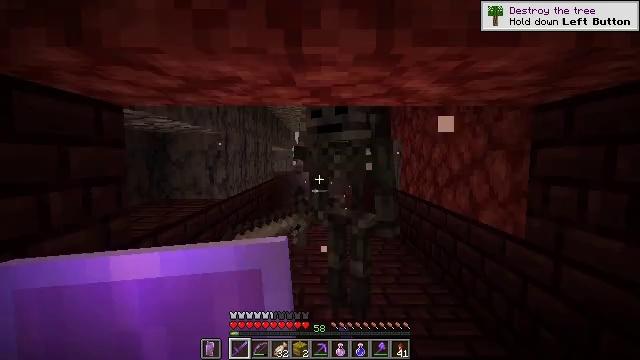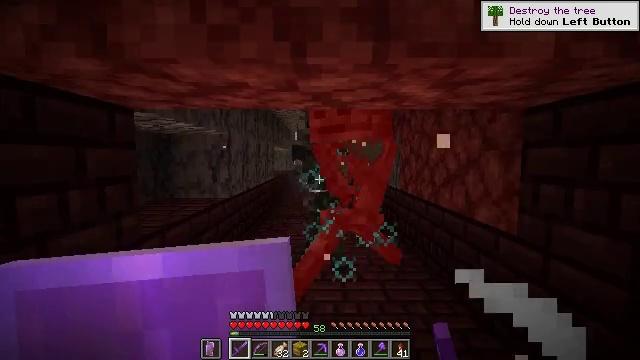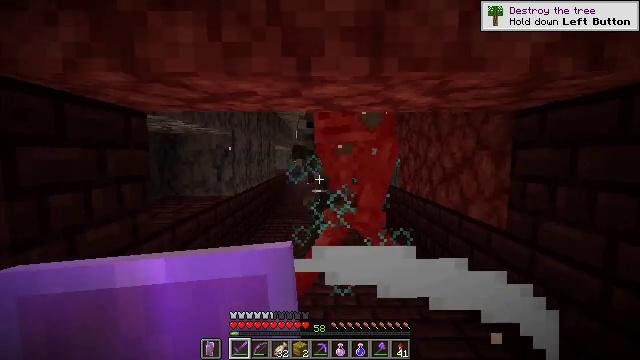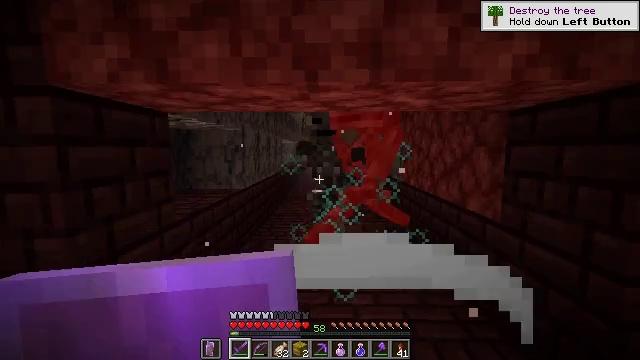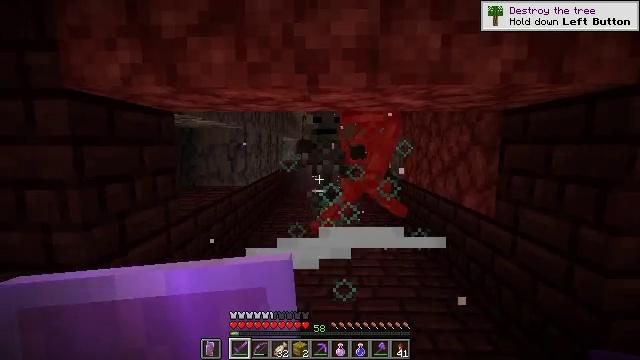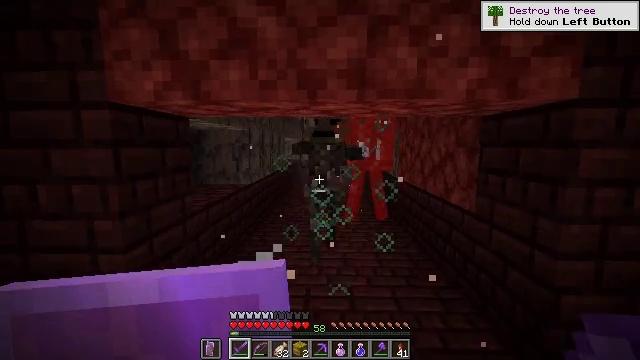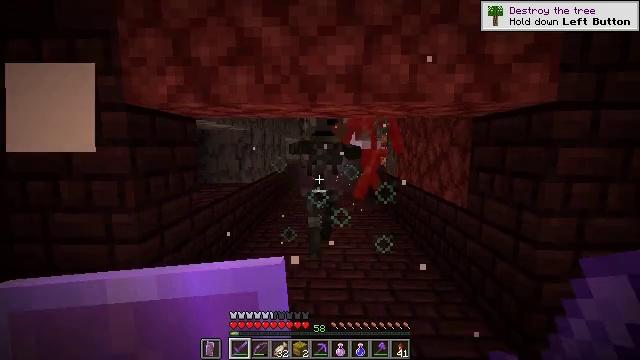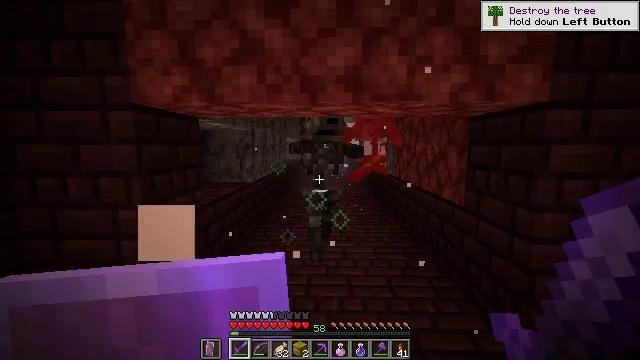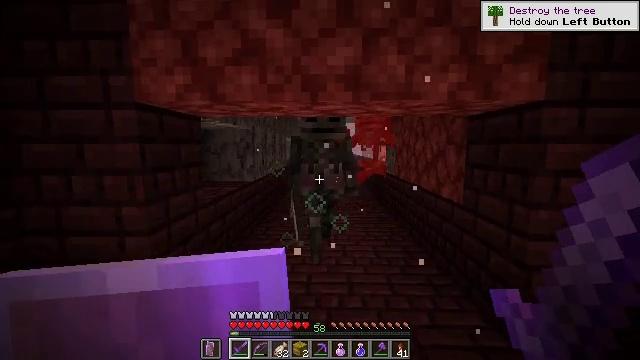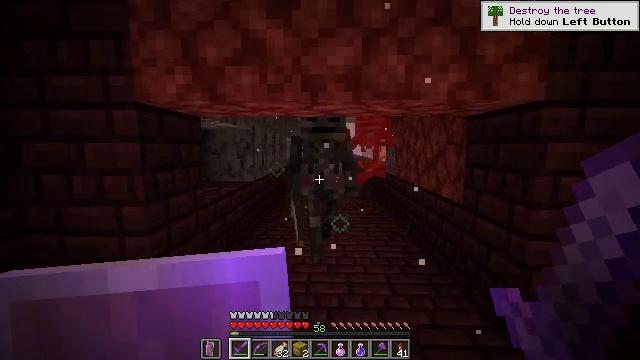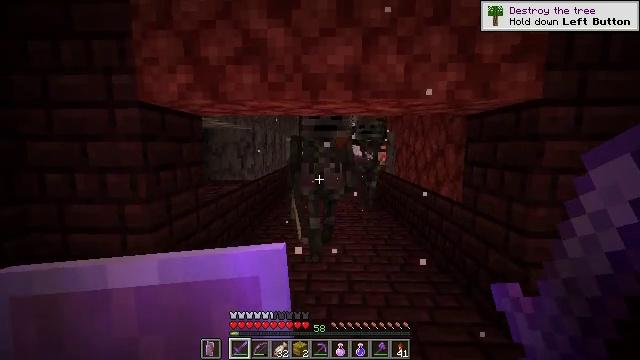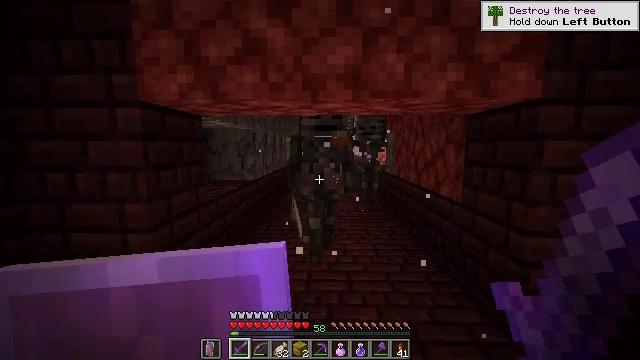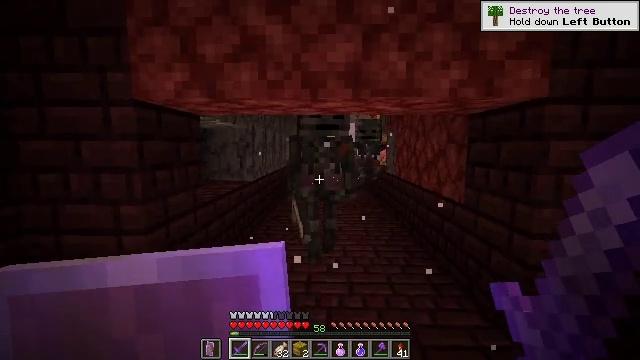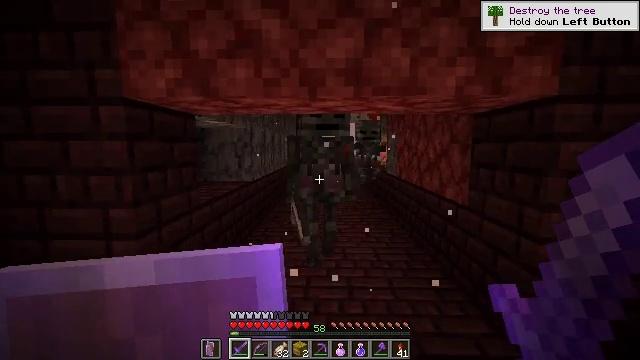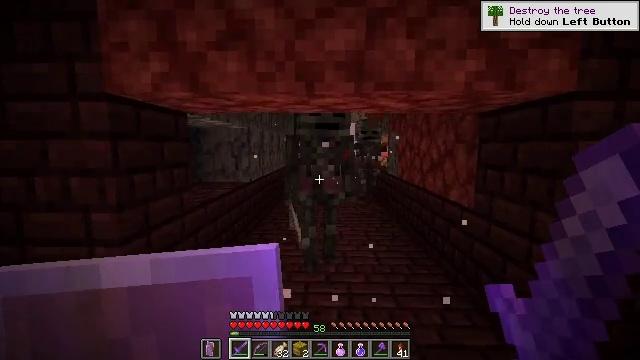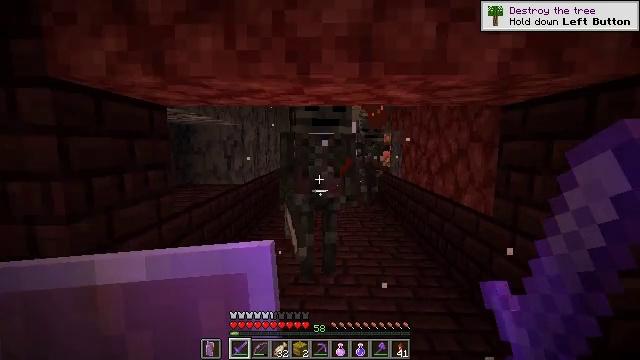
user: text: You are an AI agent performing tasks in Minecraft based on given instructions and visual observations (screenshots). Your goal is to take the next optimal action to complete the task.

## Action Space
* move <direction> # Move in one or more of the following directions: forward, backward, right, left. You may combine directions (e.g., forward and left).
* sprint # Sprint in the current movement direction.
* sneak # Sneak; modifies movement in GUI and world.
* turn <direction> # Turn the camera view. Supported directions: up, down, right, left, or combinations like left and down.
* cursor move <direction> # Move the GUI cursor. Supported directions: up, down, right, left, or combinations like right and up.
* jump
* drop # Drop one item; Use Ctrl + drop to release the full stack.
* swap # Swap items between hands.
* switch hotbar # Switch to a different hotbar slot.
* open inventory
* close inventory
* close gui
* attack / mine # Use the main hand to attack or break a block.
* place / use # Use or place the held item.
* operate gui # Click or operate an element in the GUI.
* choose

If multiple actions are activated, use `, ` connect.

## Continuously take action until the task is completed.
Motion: motion action
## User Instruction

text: Kill a wither skeleton.
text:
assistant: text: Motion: move back
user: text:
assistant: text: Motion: move back
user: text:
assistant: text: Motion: move back, turn left and down
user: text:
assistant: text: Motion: move back
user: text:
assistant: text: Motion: move back
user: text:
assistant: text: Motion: no_op
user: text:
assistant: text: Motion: no_op
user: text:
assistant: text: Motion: no_op
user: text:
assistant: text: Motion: no_op
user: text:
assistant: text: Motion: no_op
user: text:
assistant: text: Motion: no_op
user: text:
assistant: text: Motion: move forward
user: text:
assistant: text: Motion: move forward
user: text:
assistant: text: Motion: move forward
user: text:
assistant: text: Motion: move forward
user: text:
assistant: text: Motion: move forward
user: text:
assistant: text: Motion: no_op
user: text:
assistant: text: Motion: no_op
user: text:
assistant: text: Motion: attack / mine
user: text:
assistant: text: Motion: move back, attack / mine
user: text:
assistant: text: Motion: move back, attack / mine
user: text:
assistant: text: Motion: move back, turn left and down, attack / mine
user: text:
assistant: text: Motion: move back, turn left and down
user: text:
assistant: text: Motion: move back
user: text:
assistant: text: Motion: no_op
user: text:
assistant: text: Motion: no_op
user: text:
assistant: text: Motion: no_op
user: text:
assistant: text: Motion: no_op
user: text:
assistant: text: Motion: no_op
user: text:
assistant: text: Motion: no_op